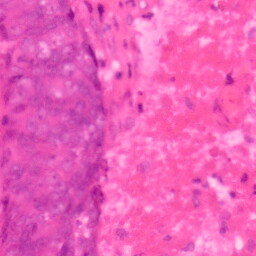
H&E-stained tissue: Colon